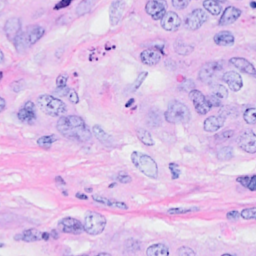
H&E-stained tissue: Breast